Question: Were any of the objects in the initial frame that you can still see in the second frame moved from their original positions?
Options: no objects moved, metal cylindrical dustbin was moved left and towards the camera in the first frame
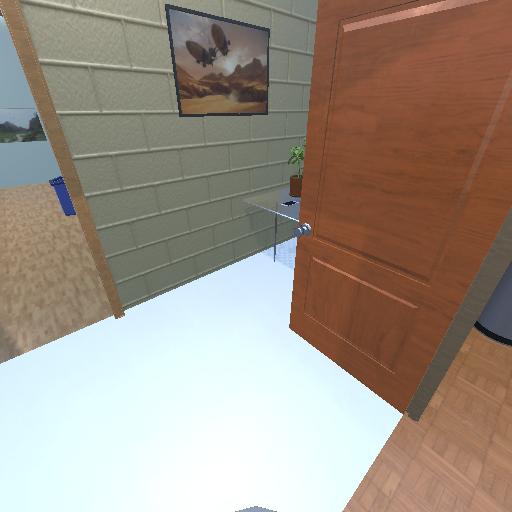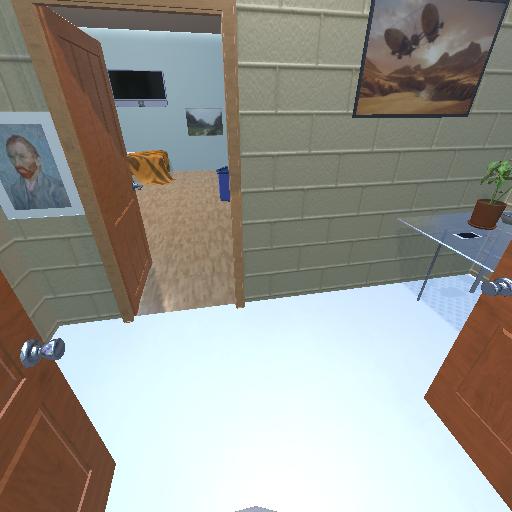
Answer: no objects moved